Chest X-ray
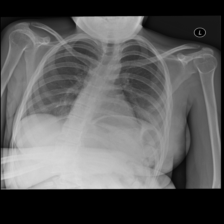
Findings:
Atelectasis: negative
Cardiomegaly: negative
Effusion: negative
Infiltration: negative
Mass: negative
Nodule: negative
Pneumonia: negative
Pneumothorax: negative
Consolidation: negative
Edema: negative
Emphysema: negative
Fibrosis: negative
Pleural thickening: negative
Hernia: negative